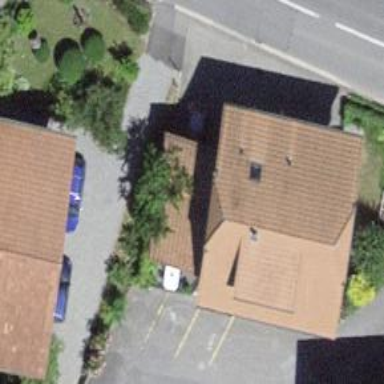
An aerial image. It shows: Residential building with half-hipped roof shape.